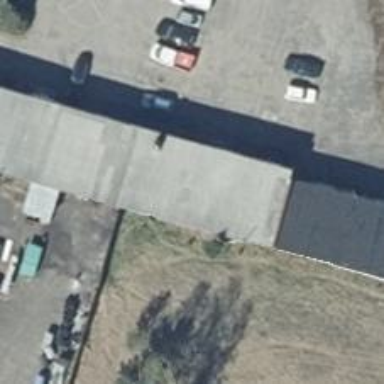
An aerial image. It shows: Car repair shop.